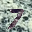
Label: 7